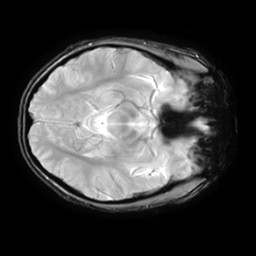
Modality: T2starw
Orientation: axial
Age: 22
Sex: female
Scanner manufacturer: ge
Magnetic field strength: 3 T
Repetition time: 0.65 s
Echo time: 0.02 s